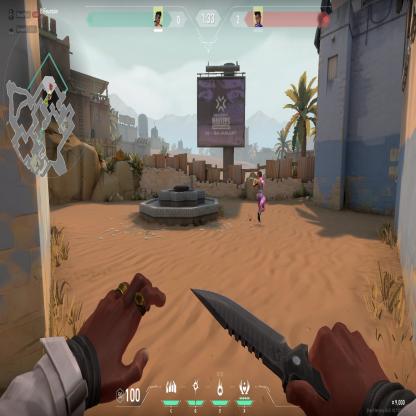
Label: enemy